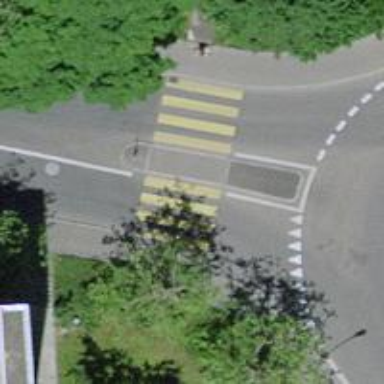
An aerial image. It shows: Kerb serving as barrier.